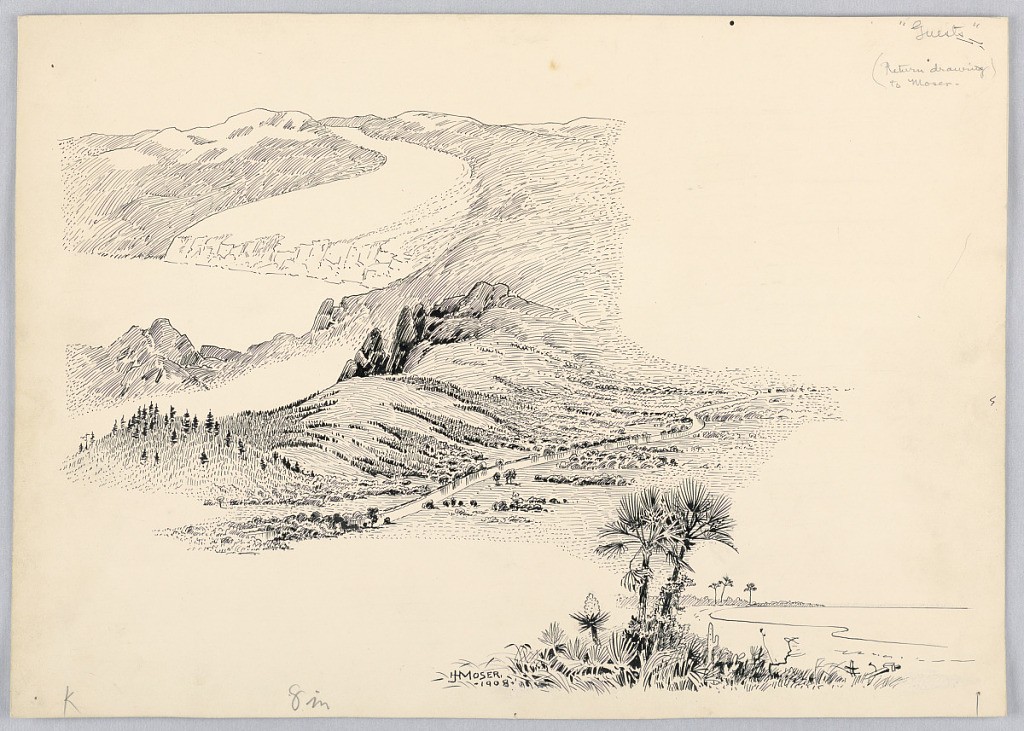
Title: Three Landscapes, Design for Washington Board of Trade Dinner, May 13, 1908
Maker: James Henry Moser, Canadian, 1854–1913
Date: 1908
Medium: Pen and black ink, graphite on thin board
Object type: Drawing
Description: Large river with a wide waterfall into a lake, upper left. Below, center, mountains with a narrow river curving beneath them. Bottom right, a tropical beach with palm trees.